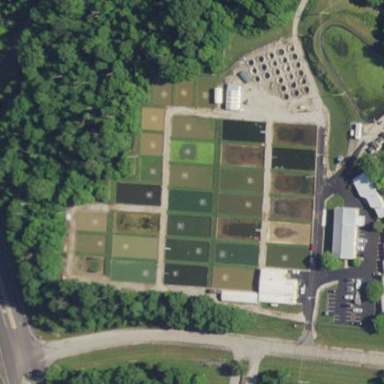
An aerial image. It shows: View of wastewater plant.